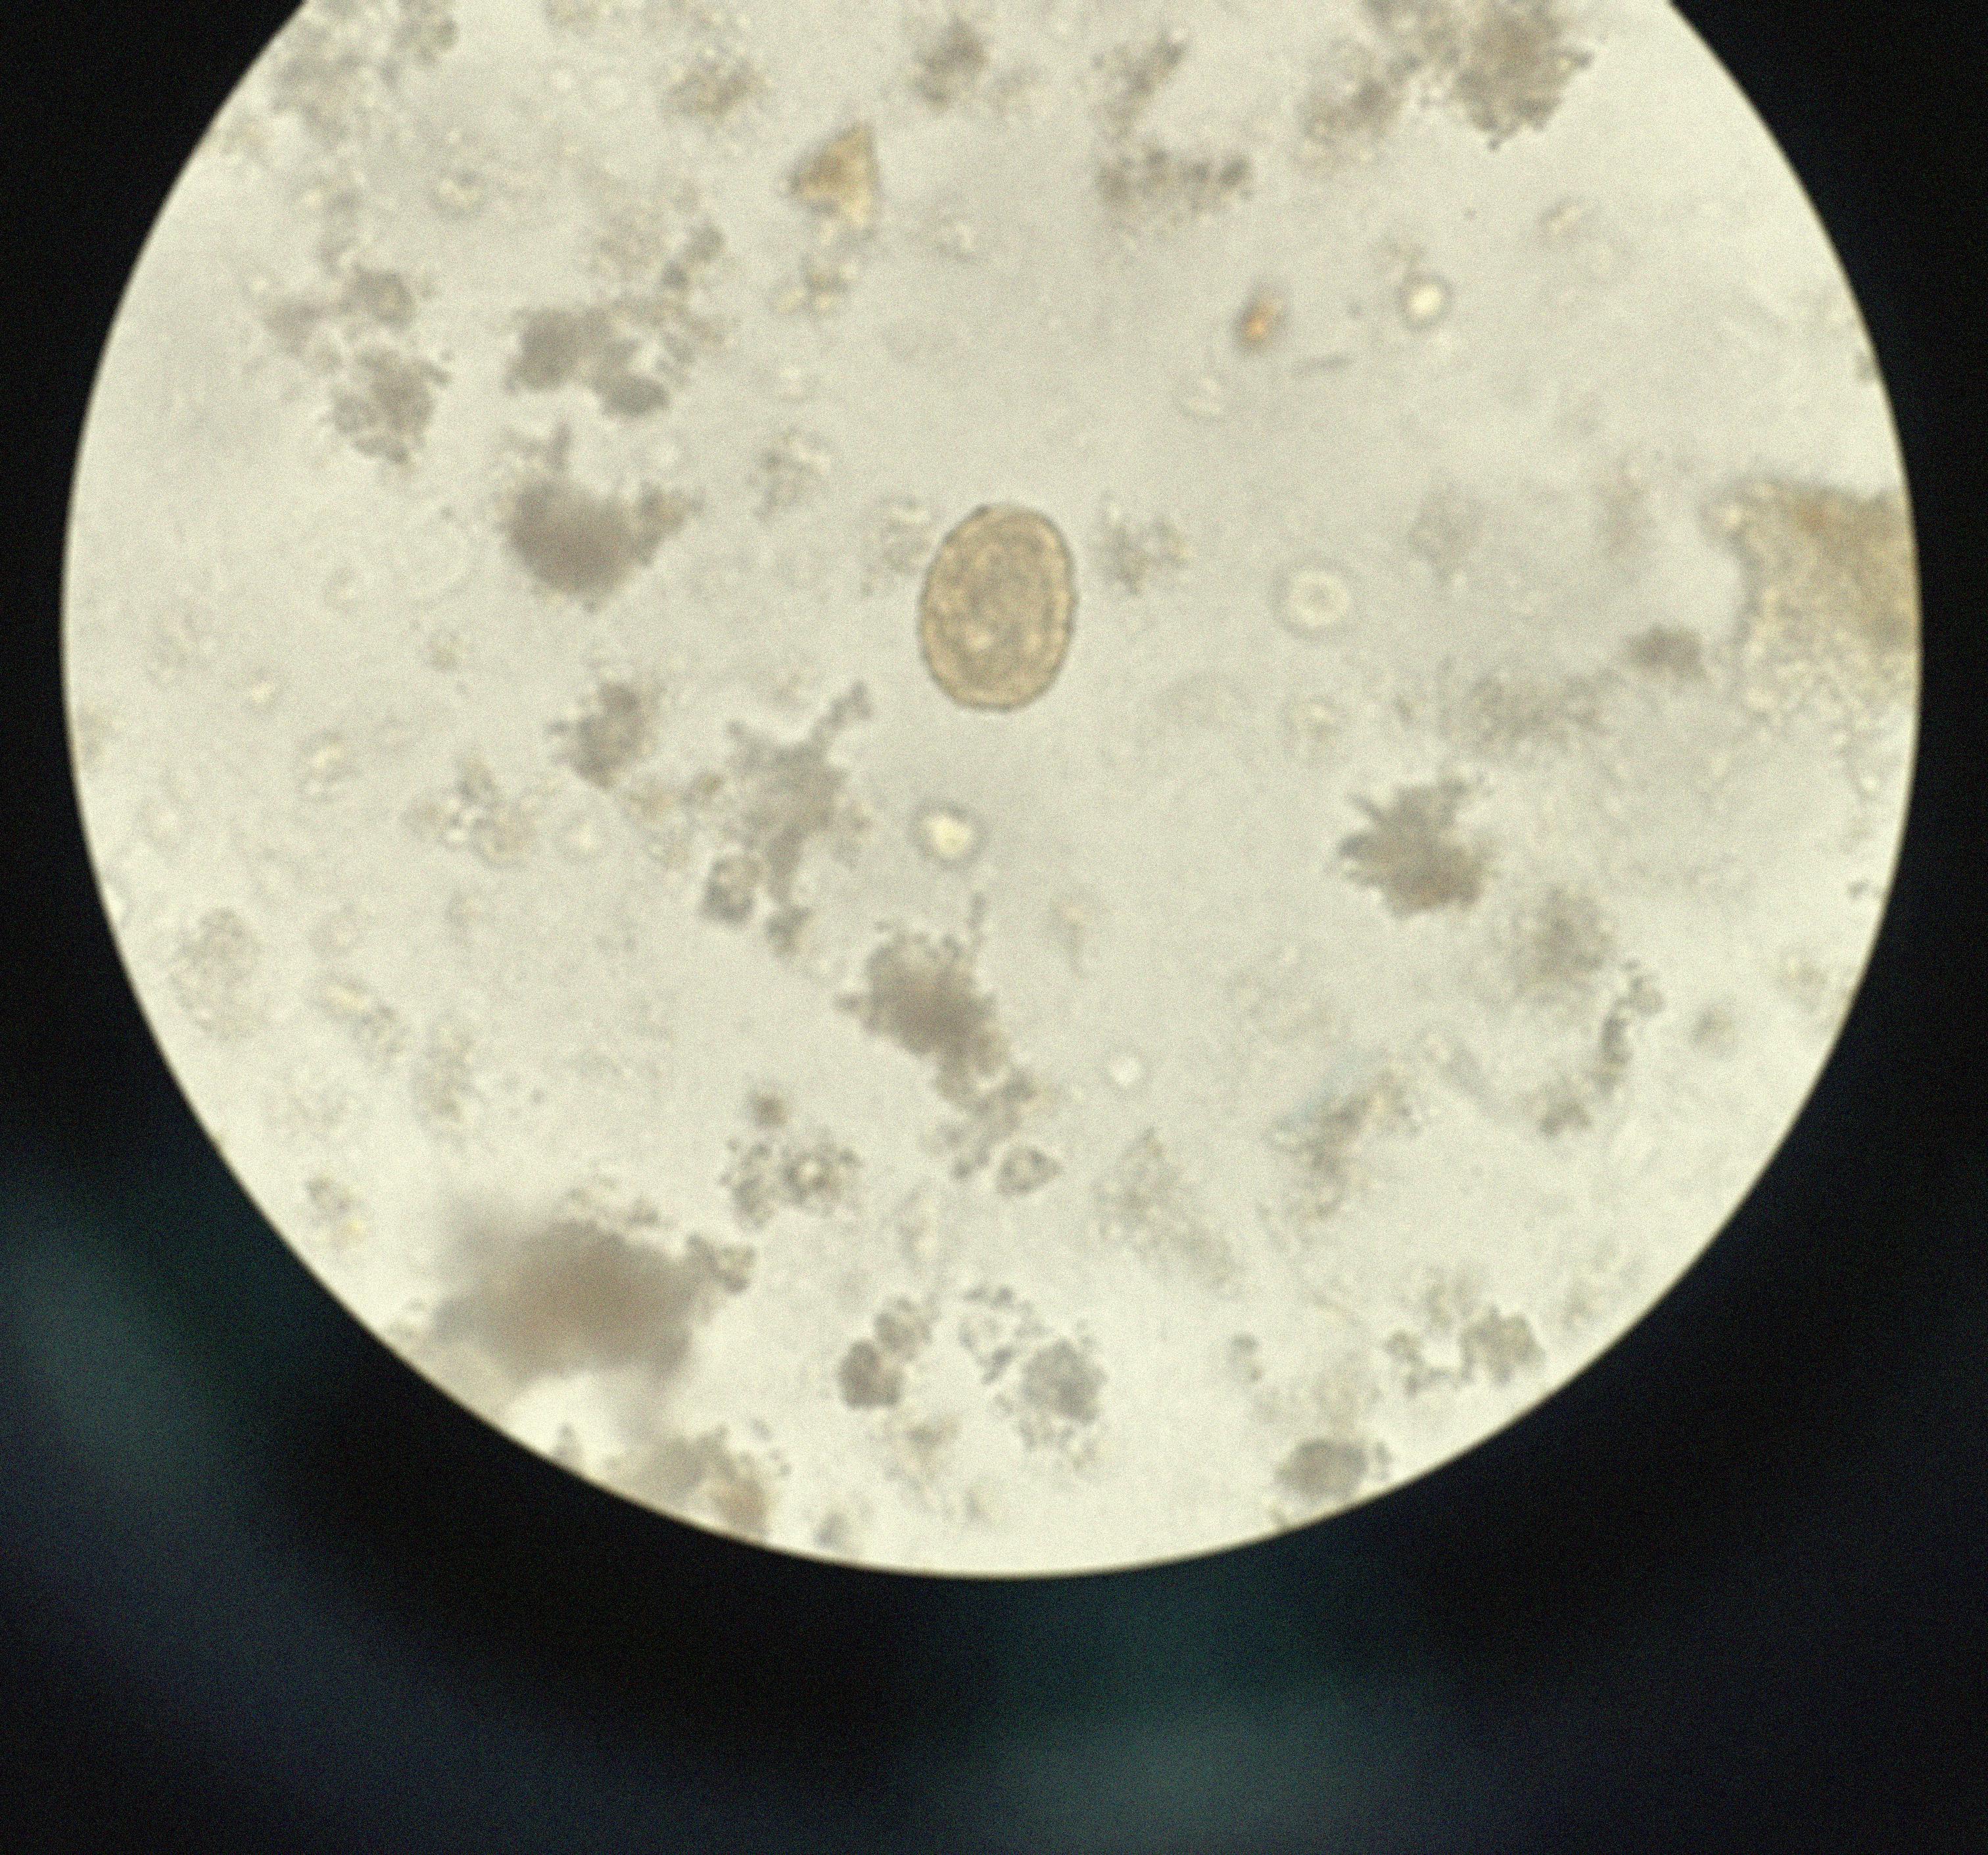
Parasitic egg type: Ascaris lumbricoides